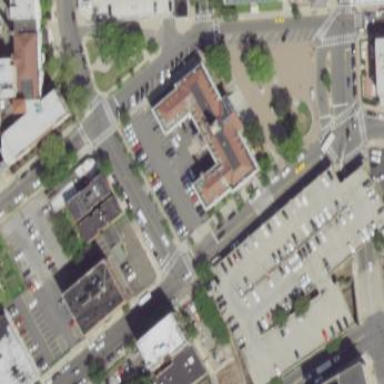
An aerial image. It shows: Government office building serving as town hall.